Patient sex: M
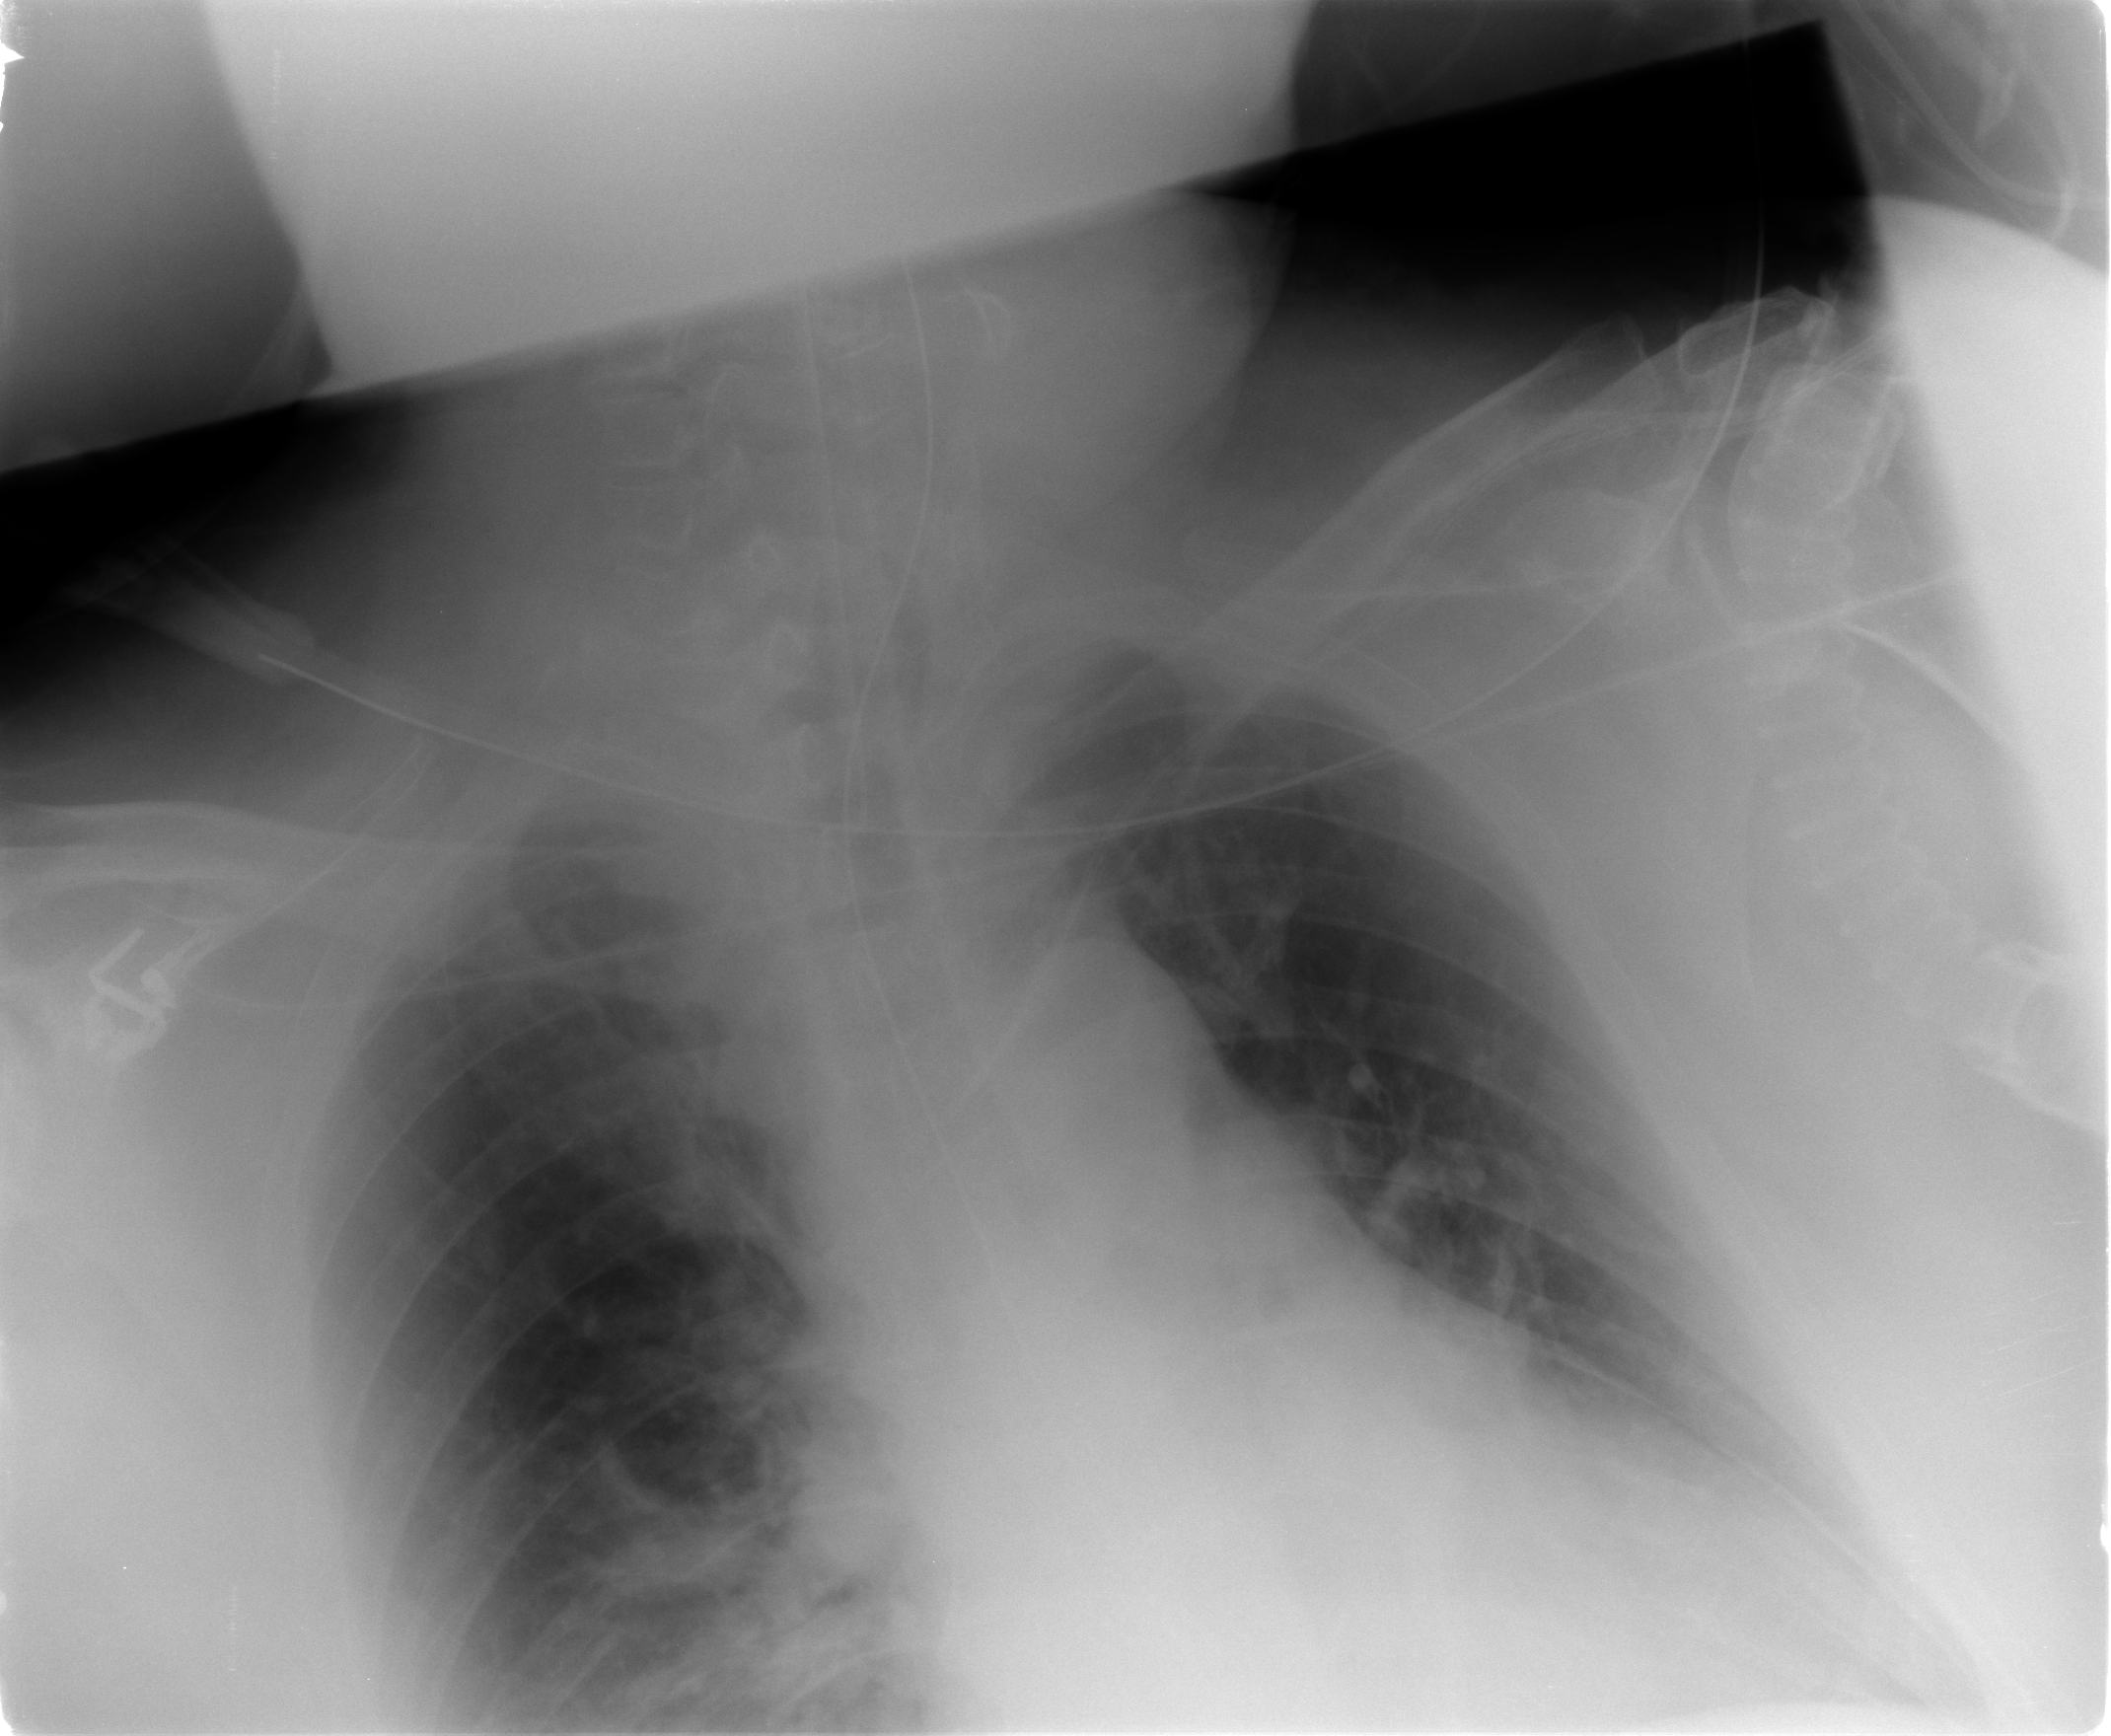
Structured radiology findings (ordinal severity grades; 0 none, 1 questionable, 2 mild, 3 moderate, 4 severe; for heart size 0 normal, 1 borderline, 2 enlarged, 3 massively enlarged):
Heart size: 2
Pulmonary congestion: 2
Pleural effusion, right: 2
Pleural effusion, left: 2
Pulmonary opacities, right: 2
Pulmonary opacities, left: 0
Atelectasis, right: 2
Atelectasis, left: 0